Question: First of all, I'm trying to create a PDF from an XML with help of XSLT, XPath and XSL-FO.
I have an XML with multiple footnotes and I use a template to render them automatically after tag name "note".
'''
<document>
<ul type='custom-list-1' startdist="0.5cm" gap="0.15cm">
<li space-before="30pt">
List-item 1
<block margin-left="-15pt" margin-right="-15pt" text-align="center">
<table layout="fixed" width="100%">
<col number="1" width="30%" />
<col number="2" width="17%" />
<col number="3" width="17%" />
<col number="4" width="17%" />
<col number="5" width="17%" />
<tbody>
<tr font-style="italic">
<th>sample title</th>
<th colspan="4">sample title</th>
</tr>
<tr>
<td>
Bla bla bla
<note name="name-1">
Footnote for "bla bla bla"
</note>
</td>
<td colspan="4">
.............
</td>
</tr>
<tr>
<td>
Comision Administrare Online Banking
</td>
<td colspan="4">
.........
</td>
</tr>
<tr>
<td>
Another... Bla bla bla
<note name="name-2">
Footnote for "Another... Bbla bla bla"
</note>
</td>
<td colspan="4">
......
</td>
</tr>
</tbody>
</table>
</block>
</li>
<li space-before="30pt">List-item 2:
<block margin-left="-15pt" text-align="center">
<table layout="fixed" width="100%">
<col number="1" width="18%" />
<col number="2" width="13%" />
<col number="3" width="13%" />
<col number="4" width="16%" />
<col number="5" width="13%" />
<col number="6" width="13%" />
<col number="7" width="13%" />
<tbody>
<tr font-style="italic">
<th colspan="2" rowspan="2">Sample title</th>
<th colspan="2">Sample title</th>
<th rowspan="2">Sample title</th>
<th rowspan="2">Sample title</th>
<th rowspan="2">Sample title</th>
</tr>
<tr font-style="italic">
<th>Min</th>
<th>Max</th>
</tr>
<tr>
<td colspan="2">Some text here</td>
<td colspan="2">
1%
<note name="name-3">
Footnote for "1%"
</note>
/ 0.5%
<note name="name-4">
Footnote for "0.5%"
</note>
</td>
<td>-</td>
<td>-</td>
<td>-</td>
</tr>
<tr>
<td colspan="2">Sample text</td>
<td colspan="2">
1%
<note name="name-3">
Footnote for "1%"
</note>
/ 0.5%
<note name="name-4">
Footnote for "0.5%"
</note>
</td>
<td>-</td>
<td>-</td>
<td>-</td>
</tr>
<tr>
<td colspan="2">Sample text</td>
<td colspan="2">
1%
<note name="name-3">
Footnote for "1%"
</note>
/ 0.5%
<note name="name-4">
Footnote for "0.5%"
</note>
</td>
<td>-</td>
<td>-</td>
<td>-</td>
</tr>
</tbody>
</table>
</block>
</li>
<li space-before="30pt">List-item 3
<block margin-left="-15pt" text-align="center">
<table layout="fixed" width="100%">
<col number="1" width="25%" />
<col number="2" width="15%" />
<col number="3" width="15%" />
<col number="4" width="22%" />
<col number="5" width="22%" />
<tbody>
<tr font-style="italic">
<th colspan="2">Sample title</th>
<th></th>
<th>Sample title</th>
<th>Sample title</th>
</tr>
<tr>
<td colspan="2">Sample text</td>
<td></td>
<td>0%</td>
<td>0%</td>
</tr>
<tr>
<td colspan="2">Sample text</td>
<td></td>
<td>0.05%<note name="name-5">Footnote for "0.05%"</note></td>
<td>0.05%</td>
</tr>
<tr>
<td colspan="2">Sample text</td>
<td></td>
<td>0%</td>
<td>0%</td>
</tr>
</tbody>
</table>
</block>
</li>
</ul>
'''
'''
<xsl:attribute-set name="note.data" >
<xsl:attribute name="text-align">justify</xsl:attribute>
<xsl:attribute name="font-weight">normal</xsl:attribute>
</xsl:attribute-set>
<xsl:key name="by-name" match="//note[@name]" use="@name" />
<xsl:template match="note">
<xsl:call-template name="note" />
</xsl:template>
<xsl:template name="note">
<xsl:param name="unique-elements"
select="current()[generate-id(.) = generate-id(key('by-name', @name)[1])]"/>
<xsl:param name="identical-elements"
select="current()[not(generate-id(.) = generate-id(key('by-name', @name)[1]))]"/>
<xsl:if test="$unique-elements">
<xsl:variable name="element" select="$unique-elements"/>
<fo:footnote>
<fo:inline baseline-shift="super" font-size="75%" color="red">
<xsl:number level="any" count="//note[generate-id(.) = generate-id(key('by-name', @name)[1])]" format="(1)" />
</fo:inline>
<fo:footnote-body xsl:use-attribute-sets="note.data">
<fo:block color="blue">
<fo:inline baseline-shift="super" font-size="75%">
<xsl:number level="any" count="//note[generate-id(.) = generate-id(key('by-name', @name)[1])]" format="(1)" />
</fo:inline>
<xsl:value-of select="$element" />
</fo:block>
</fo:footnote-body>
</fo:footnote>
</xsl:if>
<xsl:if test="$identical-elements">
<fo:inline baseline-shift="super" font-size="75%" color="green">
<xsl:number level="any" count="//note[generate-id(.) = generate-id(key('by-name', @name)[1])]" format="(1)" />
</fo:inline>
</xsl:if>
</xsl:template>
'''

So, I managed to suppress the identical footnotes and maintain the count of the unique footnotes (in image colored with red) and add the last count value for the identical footnotes (in image colored with green).
The problem now is that I can't figure it out how can I maintain the same count value for the identical footnotes.
Thanks in advance!
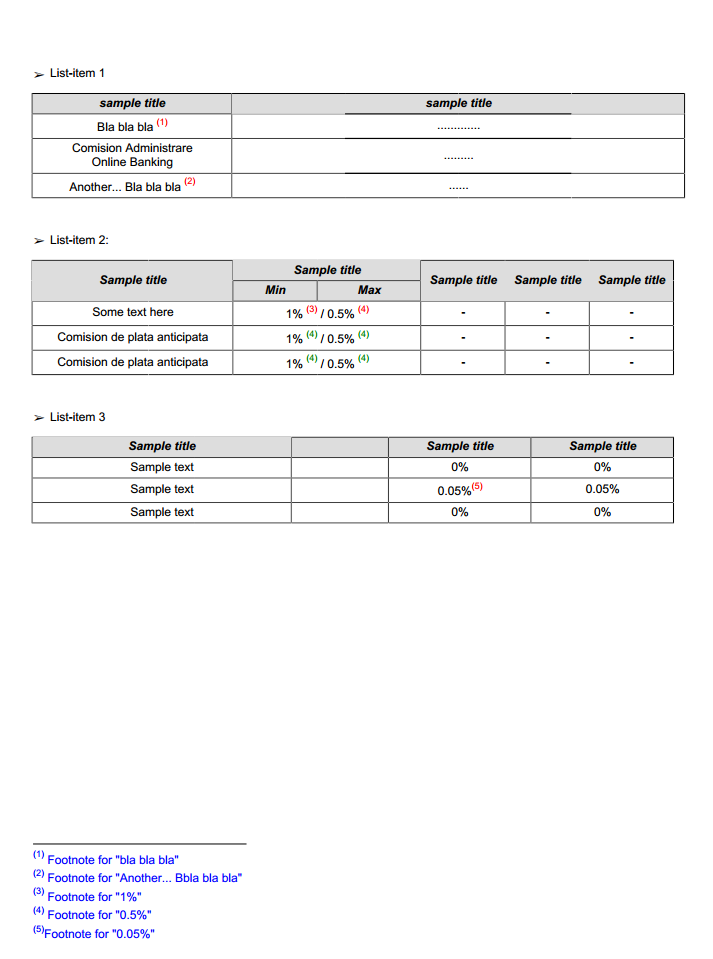
Answer: So here is a solution, but without using xsl:number, that usually gives me too much of a headache, but since you have been using level="any" it doesn't really matter:
'''
<xsl:template match="note">
<!--
counts unique preceding notes starting from first note with current @name
-->
<xsl:variable name="number"
select="count((//note[@name=current()/@name])[1]/preceding::note[not(@name=../preceding::note/@name)]) + 1"/>
<xsl:choose>
<!-- if there is no preceding note with same name -->
<xsl:when test="not(preceding::note/@name=current()/@name)">
<fo:footnote>
<fo:inline baseline-shift="super" font-size="75%" color="red">(<xsl:value-of
select="$number"/>)</fo:inline>
<fo:footnote-body>
<fo:block color="blue">
<xsl:if test="@margin-left">
<xsl:attribute name="margin-left">
<xsl:value-of select="@margin-left"/>
</xsl:attribute>
</xsl:if>
<fo:inline baseline-shift="super" font-size="75%">(<xsl:value-of select="$number"
/>)</fo:inline>
<xsl:value-of select="."/>
</fo:block>
</fo:footnote-body>
</fo:footnote>
</xsl:when>
<xsl:otherwise>
<fo:inline baseline-shift="super" font-size="75%" color="red">(<xsl:value-of
select="$number"/>)</fo:inline>
</xsl:otherwise>
</xsl:choose>
</xsl:template>
'''